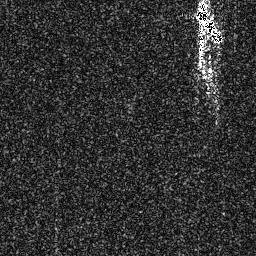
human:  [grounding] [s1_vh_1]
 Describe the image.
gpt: In the satellite image, there is  <ref>1 medium ship </ref> <box>[[75, 0, 87, 17, 0]]</box> located at top right.